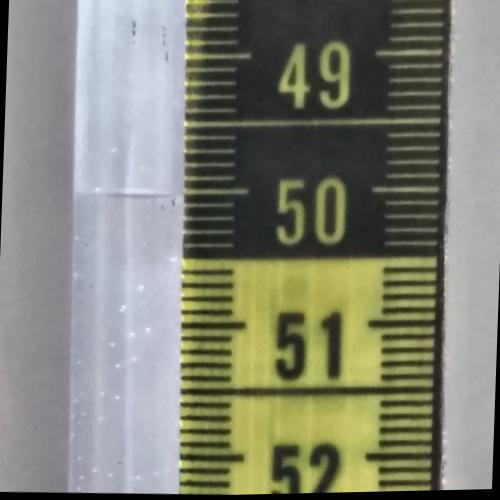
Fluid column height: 50.0 cm